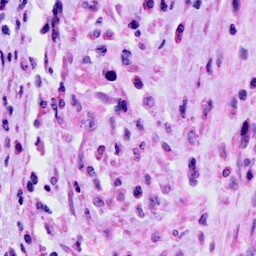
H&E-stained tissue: Cervix